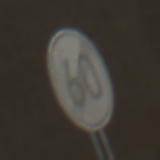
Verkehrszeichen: EndeGeschwindigkeit60
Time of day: Midday
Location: Roofed (Tunnel)
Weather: NotSpecified
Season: NotSpecified
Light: Natural